Question: My textfield name is 'searchtextfeild'.
When I type anything, it autosuggests as in the given picture.

Now, I simply do not want to show this autosuggest. I want to disable it.
I tried,
'''
searchtextfeild.autoautocorrectionType = FALSE;
'''
Strange thing is though 'searchtextfeild' is textfield, it does not have property 'autoautocorrectionType'.
Anyway, how can I disable this autosuggest?
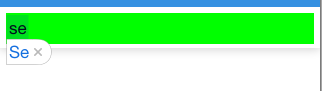
Answer: 'autocorrectionType' property has type 'UITextAutocorrectionType' which is enum:
'''
typedef NS_ENUM(NSInteger, UITextAutocorrectionType) {
UITextAutocorrectionTypeDefault,
UITextAutocorrectionTypeNo,
UITextAutocorrectionTypeYes,
};
'''
So you just need to do
'''
searchtextfeild.autocorrectionType = UITextAutocorrectionTypeNo;
'''